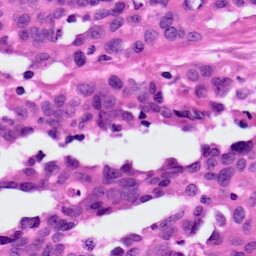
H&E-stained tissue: Ovarian